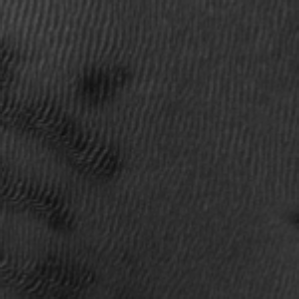
Label: frost